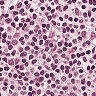
Metastatic tissue present: no